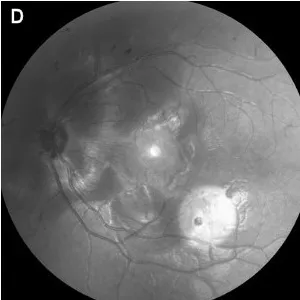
Left.
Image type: ophthalmic_imaging (ophthalmic_angiography)